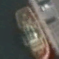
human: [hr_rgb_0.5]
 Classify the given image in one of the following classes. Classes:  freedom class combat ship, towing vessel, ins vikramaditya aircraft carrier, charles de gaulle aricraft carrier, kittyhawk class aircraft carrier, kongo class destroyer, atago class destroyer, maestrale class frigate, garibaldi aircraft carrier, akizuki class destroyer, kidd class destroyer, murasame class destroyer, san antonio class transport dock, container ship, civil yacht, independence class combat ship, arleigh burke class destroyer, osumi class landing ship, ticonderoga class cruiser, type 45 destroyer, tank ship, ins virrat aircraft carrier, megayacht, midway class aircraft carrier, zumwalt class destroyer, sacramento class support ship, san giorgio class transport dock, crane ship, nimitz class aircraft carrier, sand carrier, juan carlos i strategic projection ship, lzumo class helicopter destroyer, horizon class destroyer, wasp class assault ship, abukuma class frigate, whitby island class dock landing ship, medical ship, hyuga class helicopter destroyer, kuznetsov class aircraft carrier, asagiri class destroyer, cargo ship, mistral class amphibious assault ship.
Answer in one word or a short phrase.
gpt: Towing vessel